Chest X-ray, AP view. Patient: 23 years old, sex F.
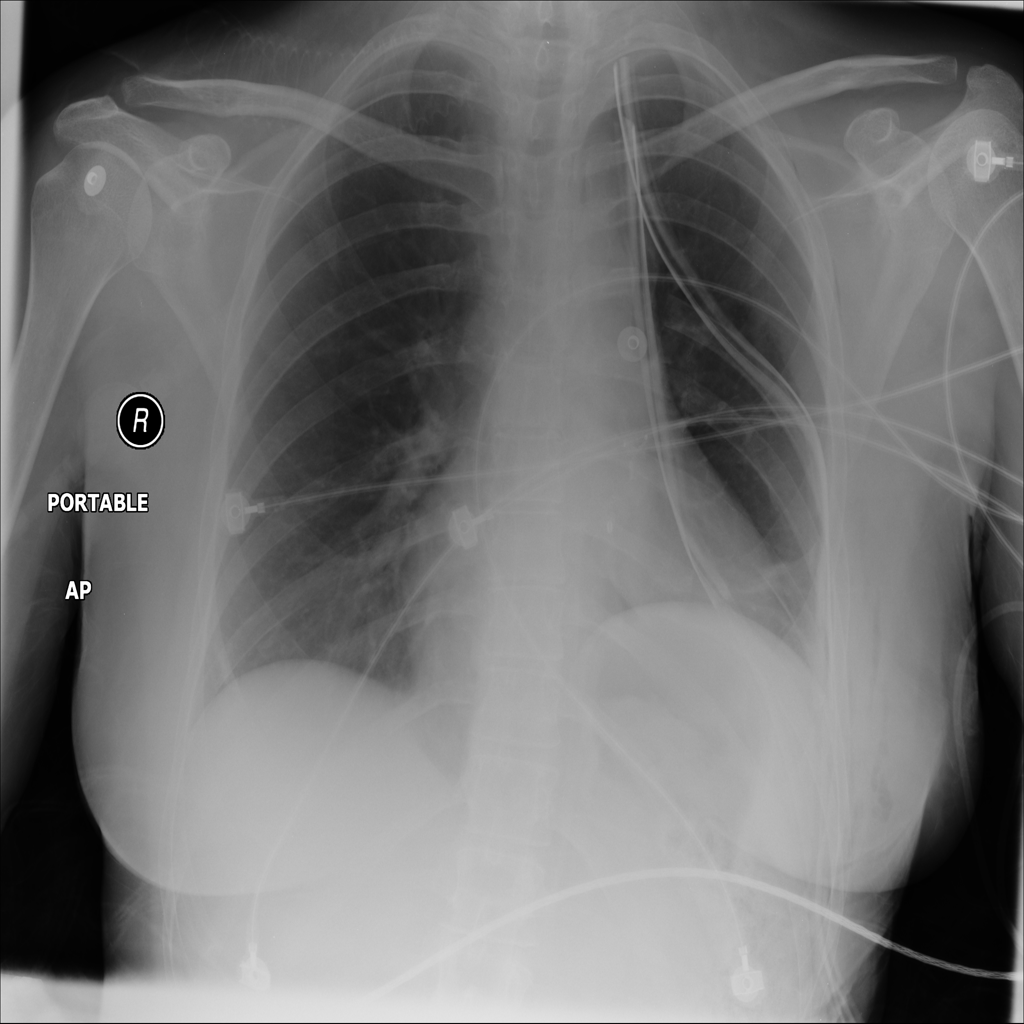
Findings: Infiltration